Question: I'm new with Qt and having some playing-around with it.
I picked a sample code from "C GUI programming with Qt 4" and cannot find anything incomprehensive about the code but it doesn't run correctly:
** projectfile.pro
'''
QT += core gui
TARGET = CustomDialog
TEMPLATE = app
SOURCES += main.cpp finddialog.cpp
HEADERS += finddialog.h
'''
** dialog header:
'''
#ifndef FINDDIALOG_H
#define FINDDIALOG_H
#include <QDialog>
class QCheckBox;
class QLabel;
class QLineEdit;
class QPushButton;
class FindDialog : public QDialog
{
Q_OBJECT
public:
FindDialog(QWidget *parent = 0);
signals:
void findNext(const QString &str, Qt::CaseSensitivity cs);
void findPrevious(const QString &str, Qt::CaseSensitivity cs);
private slots:
void findClicked();
void enableFindButton(const QString &text);
private:
QLabel *label;
QLineEdit *lineEdit;
QCheckBox *caseCheckBox;
QCheckBox *backwardCheckBox;
QPushButton *findButton;
QPushButton *closeButton;
};
#endif // FINDDIALOG_H
'''
** dialog cpp:
'''
#include <QtGui>
#include "finddialog.h"
FindDialog::FindDialog(QWidget *parent)
: QDialog(parent)
{
label = new QLabel(tr("Find &what:"));
lineEdit = new QLineEdit;
label->setBuddy(lineEdit);
caseCheckBox = new QCheckBox(tr("Match &case"));
backwardCheckBox = new QCheckBox(tr("Search &backward"));
findButton = new QPushButton(tr("&Find"));
findButton->setDefault(true);
connect(lineEdit, SIGNAL(textChanged(const QString &)),
this, SLOT(enableFindButton(const QString &)));
connect(findButton, SIGNAL(clicked()),
this, SLOT(findClicked()));
connect(closeButton, SIGNAL(clicked()),
this, SLOT(close()));
QHBoxLayout *topLeftLayout = new QHBoxLayout;
topLeftLayout->addWidget(label);
topLeftLayout->addWidget(lineEdit);
QVBoxLayout *leftLayout = new QVBoxLayout;
leftLayout->addLayout(topLeftLayout);
leftLayout->addWidget(caseCheckBox);
leftLayout->addWidget(backwardCheckBox);
QVBoxLayout *rightLayout = new QVBoxLayout;
rightLayout->addWidget(findButton);
rightLayout->addWidget(closeButton);
rightLayout->addStretch();
QHBoxLayout *mainLayout = new QHBoxLayout;
mainLayout->addLayout(leftLayout);
mainLayout->addLayout(rightLayout);
setLayout(mainLayout);
setWindowTitle(tr("Find"));
setFixedHeight(sizeHint().height());
}
void FindDialog::findClicked()
{
QString text = lineEdit->text();
Qt::CaseSensitivity cs =
caseCheckBox->isChecked() ? Qt::CaseSensitive
: Qt::CaseInsensitive;
if (backwardCheckBox->isChecked()) {
emit findPrevious(text, cs);
} else {
emit findNext(text, cs);
}
}
void FindDialog::enableFindButton(const QString &text)
{
findButton->setEnabled(!text.isEmpty());
}
'''
** main.cpp:
'''
#include <QtGui/QApplication>
#include "finddialog.h"
int main(int argc, char *argv[])
{
QApplication a(argc, argv);
FindDialog w;
w.show();
return a.exec();
}
'''
what's wrong here??
when I click run, no dialog is shown but this error:

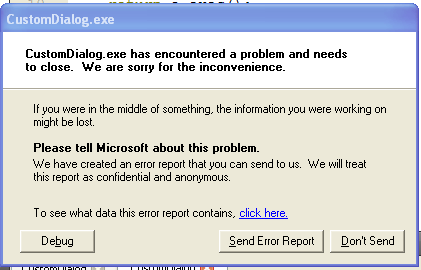
Answer: You have not initialized 'closeButton'. Add
'''
closeButton = new QPushButton(tr("&Close"));
'''
to your constructor (before connecting its signal).